Question: I'm trying to make an elastic (em-based) CSS layout with four columns and a box that spans two columns in the top left corner. The four columns have the same width (say 20em, with 1em of margin) and the top-left box has variable height.

There is no need to have the four columns of the same height.
I want to stay away from CSS frameworks and -gasp- table based layouts.
I am thinking of an HTML structure like this:
'''
<box></box>
<column1></column1>
<column2></column2>
<column3></column3>
<column4></column4>
'''
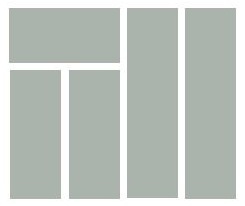
Answer: '''
<html>
<head>
<style>
#outer, #left, #right, #top_left, #bottom_left,
#bottom_left_left, #bottom_left_right, #right_left, #right_right {
position:absolute;
top:0;
right:0;
bottom:0;
left:0;
}
#outer {position:relative;}
#left {right:50%;}
#top_left {position:relative;}
#bottom_left {position:relative;}
#bottom_left_left {right:50%;}
#bottom_left_right {left:50%;}
#right {left:50%;}
#right_left {right:50%;}
#right_right {left:50%;}
</style>
</head>
<body>
<div id="outer">
<div id="left">
<div id="top_left">Top left</div>
<div id="bottom_left">
<div id="bottom_left_left">Bottom left</div>
<div id="bottom_left_right">Bottom right</div>
</div>
</div>
<div id="right">
<div id="right_left">Near Right</div>
<div id="right_right">Far Right</div>
</div>
</div>
</body>
</html>
'''